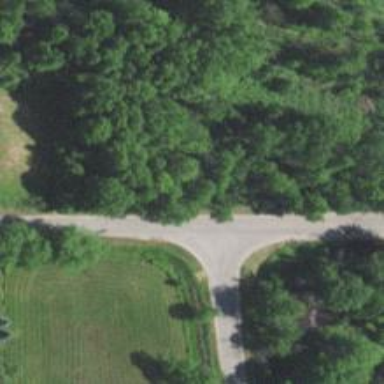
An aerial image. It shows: Tertiary road.